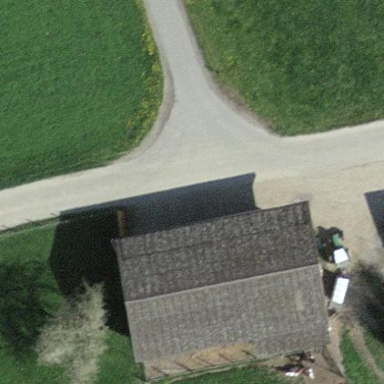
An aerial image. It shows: Shed building.